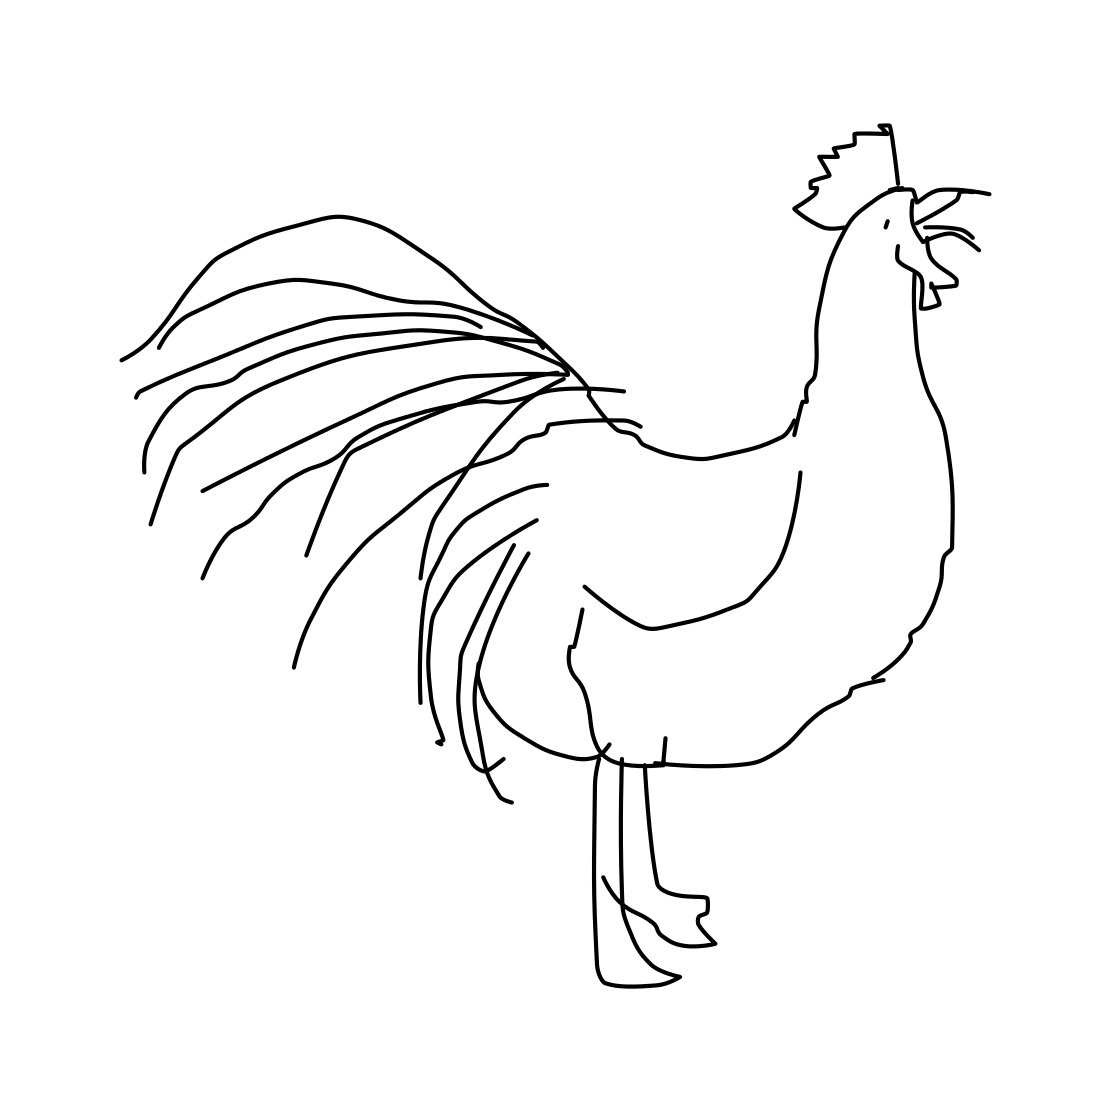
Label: rooster